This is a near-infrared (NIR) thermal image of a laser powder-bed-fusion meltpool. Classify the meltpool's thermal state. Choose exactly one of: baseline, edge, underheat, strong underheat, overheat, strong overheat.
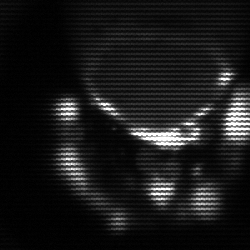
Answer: edge